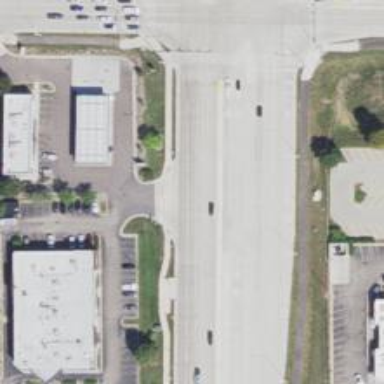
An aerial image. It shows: Primary road with asphalt surface.